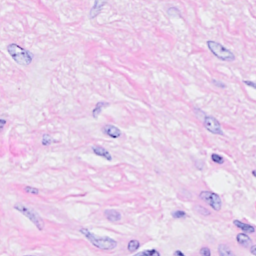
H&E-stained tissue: Breast